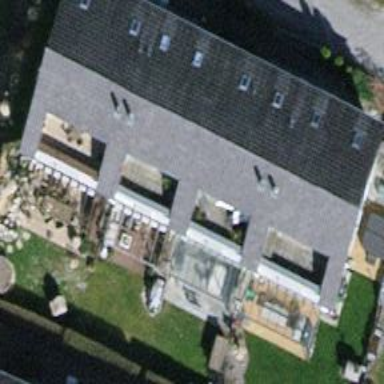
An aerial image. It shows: Building with tile roof.